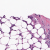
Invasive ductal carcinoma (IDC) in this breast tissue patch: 0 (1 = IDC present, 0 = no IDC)